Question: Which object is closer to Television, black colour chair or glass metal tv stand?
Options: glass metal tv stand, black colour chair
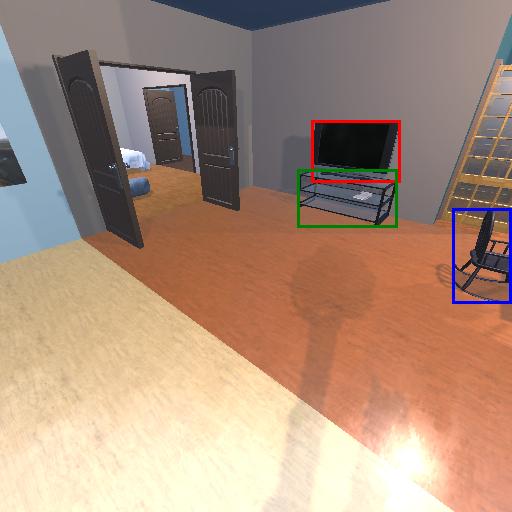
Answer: glass metal tv stand